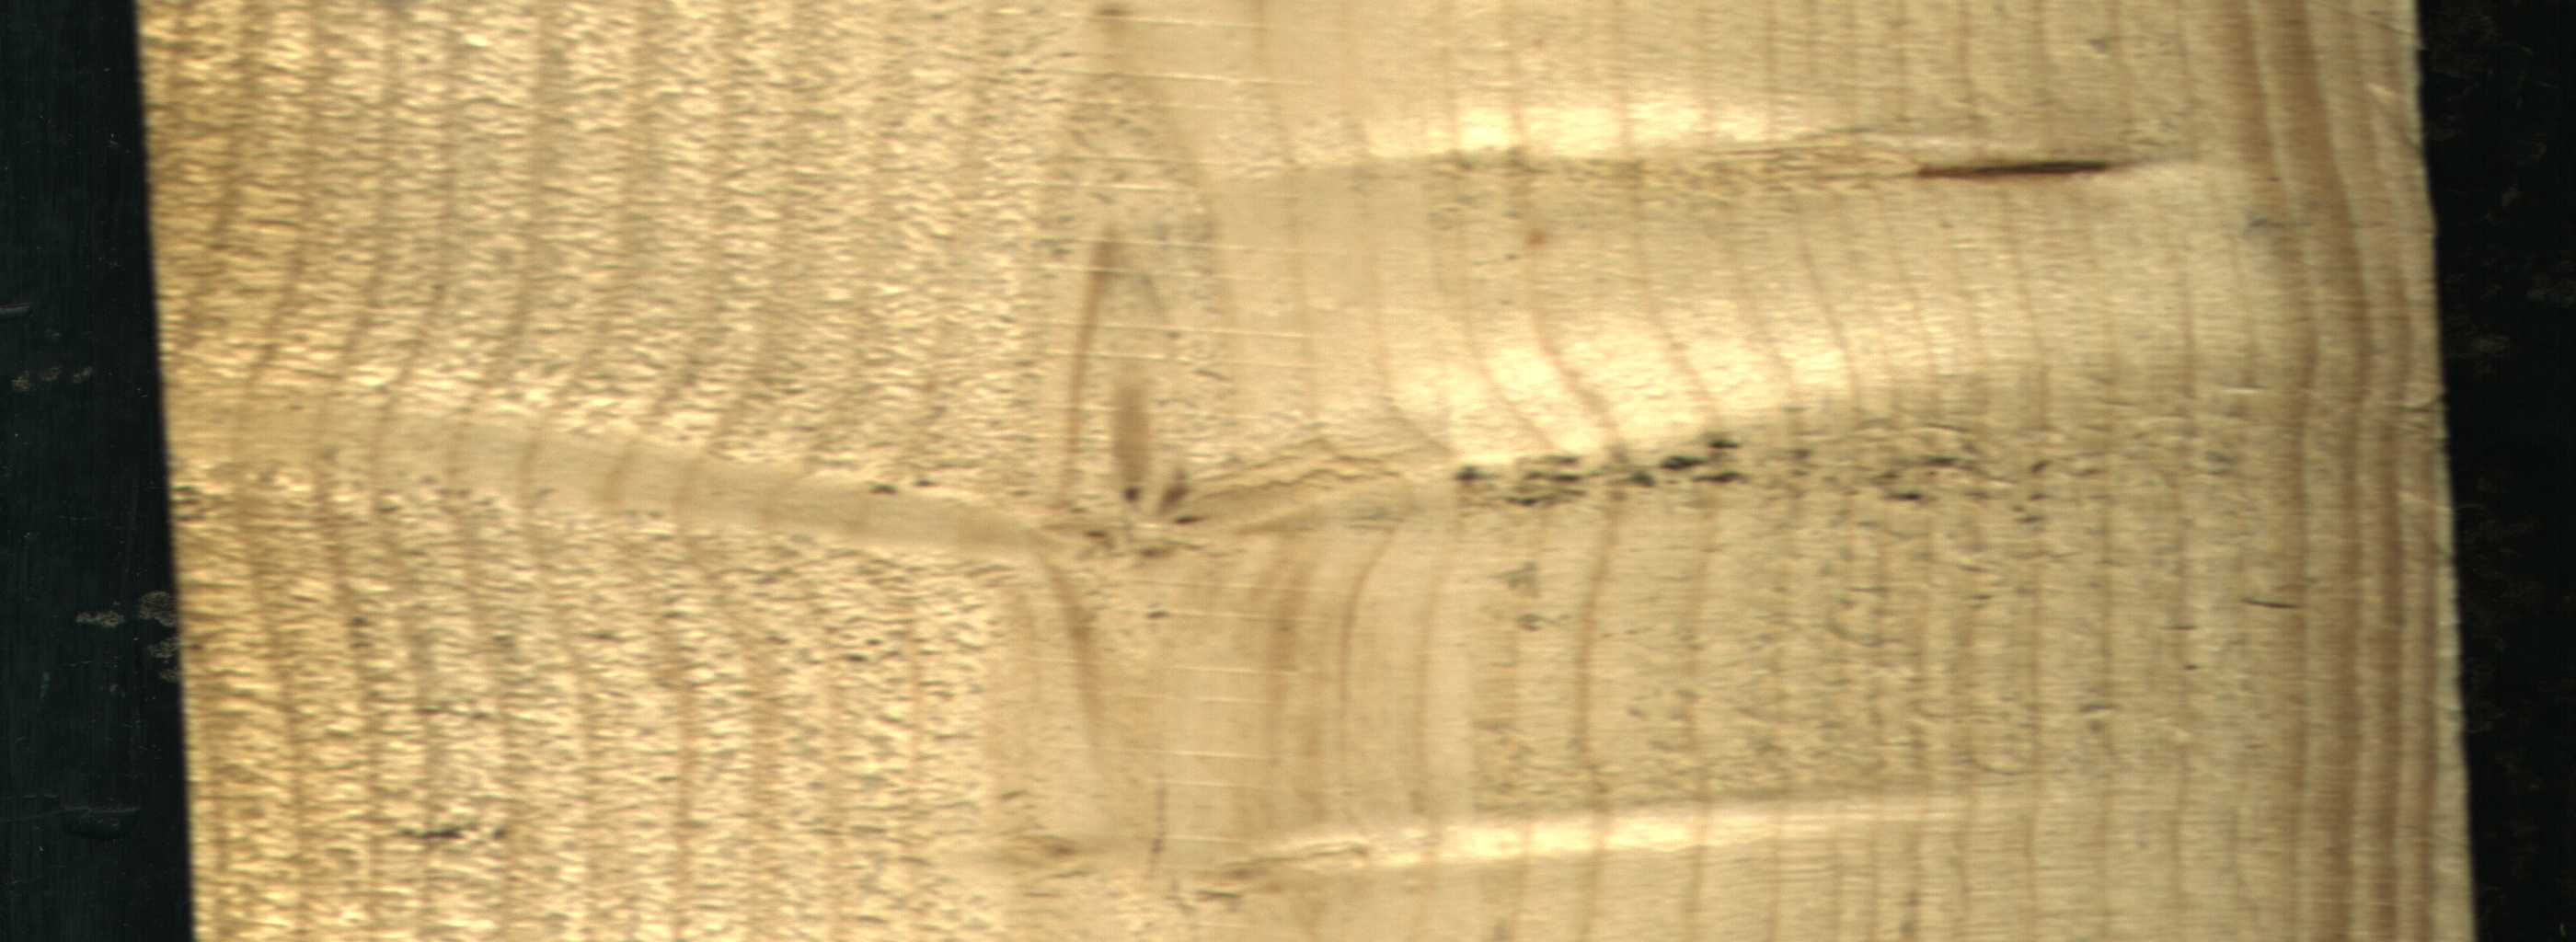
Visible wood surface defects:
Live_Knot